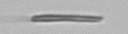
Label: fiber